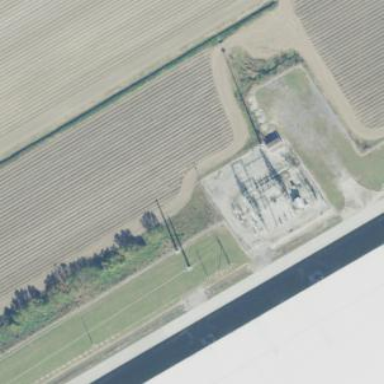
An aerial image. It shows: Industrial power substation surrounded by fence.